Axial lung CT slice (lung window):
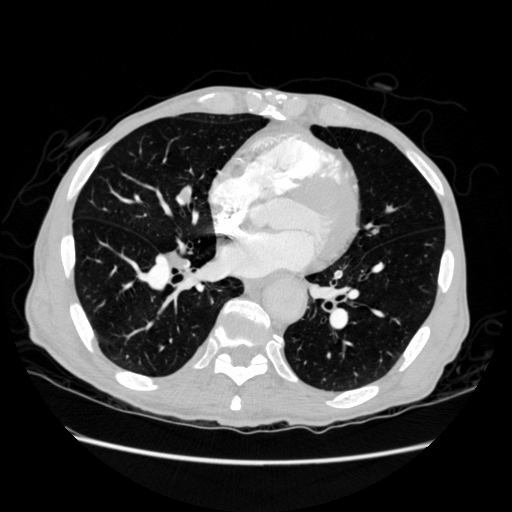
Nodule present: no